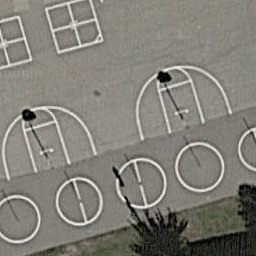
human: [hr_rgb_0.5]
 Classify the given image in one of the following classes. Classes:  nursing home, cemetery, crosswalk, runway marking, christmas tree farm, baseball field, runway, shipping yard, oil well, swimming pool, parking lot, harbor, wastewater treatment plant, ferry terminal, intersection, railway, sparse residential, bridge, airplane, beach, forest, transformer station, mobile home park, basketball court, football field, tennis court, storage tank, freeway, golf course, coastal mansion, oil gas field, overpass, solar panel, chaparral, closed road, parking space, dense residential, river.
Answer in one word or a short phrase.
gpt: basketball court